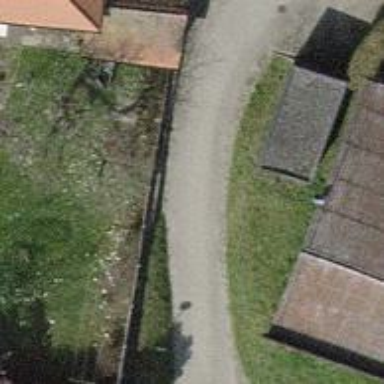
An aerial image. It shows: Cobblestone service road.